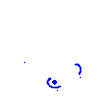
Particle: kaon